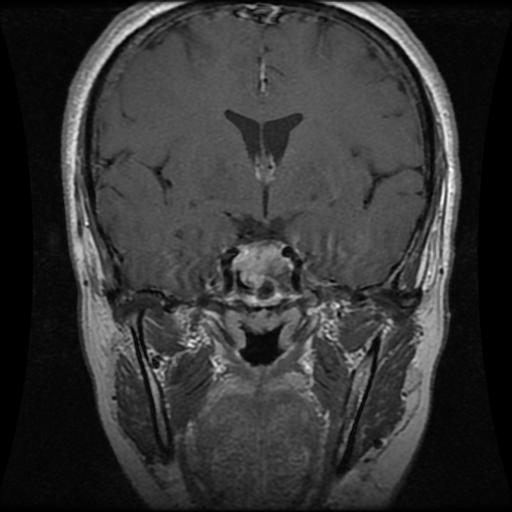
Label: pituitary